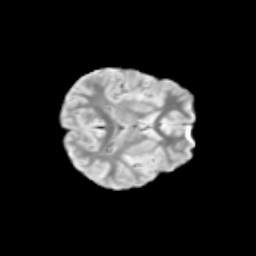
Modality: T2w
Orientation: axial
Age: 9
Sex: female
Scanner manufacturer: siemens
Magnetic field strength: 3 T
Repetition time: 3.8 s
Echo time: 0.07 s